如图，在矩形$ABCD$中，$AE \perp BD$于点$E$，连接$CE$，过点$E$作$EF \perp EC$交$AD$于点$F$．求证：$\triangle AEF \backsim \triangle DEC$．

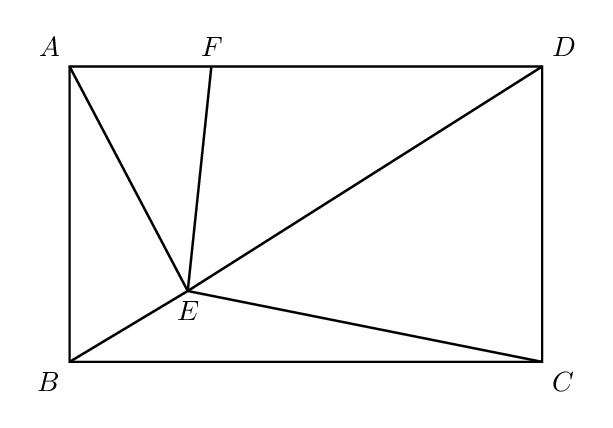
【解答】
\vspace{0.5cm}
\noindent\textbf{【答案】见解析}

\vspace{0.5cm}
\noindent\textbf{【分析】本题主要考查了相似三角形的判定、矩形的性质等知识点，掌握相似三角形的判定方法成为解题的关键．}
\noindent\textbf{由矩形的性质得$\angle DAC = 90^\circ$，$AB \parallel DC$，则$\angle EAF + \angle BAE = 90^\circ$、$\angle CDE = \angle ABE$，再根据垂直的性质可得$\angle EAB + \angle ABE = 90^\circ$，进而得到$\angle EAF = \angle ABE = \angle CDE$；再根据角的和差可得$\angle AEF = \angle DEC$，最后根据两组对应角相等的三角形相似即可证明结论．}

\vspace{0.5cm}
\noindent\textbf{【详解】证明：$\because$四边形$ABCD$是矩形，}
\noindent\textbf{$\therefore \angle DAC = 90^\circ$，$AB \parallel DC$，}
\noindent\textbf{$\therefore \angle EAF + \angle BAE = 90^\circ$，$\angle CDE = \angle ABE$，}
\noindent\textbf{$\because AE \perp BD$，}
\noindent\textbf{$\therefore \angle EAB + \angle ABE = 90^\circ$，}
\noindent\textbf{$\therefore \angle EAF = \angle ABE = \angle CDE$，}
\noindent\textbf{$\because AE \perp BD$于点$E$，$EF \perp EC$交$AD$于点$F$，}
\noindent\textbf{$\therefore \angle AED = \angle FEC = 90^\circ$，}
\noindent\textbf{$\therefore \angle AEF = 90^\circ - \angle DEF$，$\angle DEC = 90^\circ - \angle DEF$，}
\noindent\textbf{$\therefore \angle AEF = \angle DEC$，}
\noindent\textbf{$\because \angle EAF = \angle CDE$，}
\noindent\textbf{$\therefore \triangle AEF \backsim \triangle DEC$．}